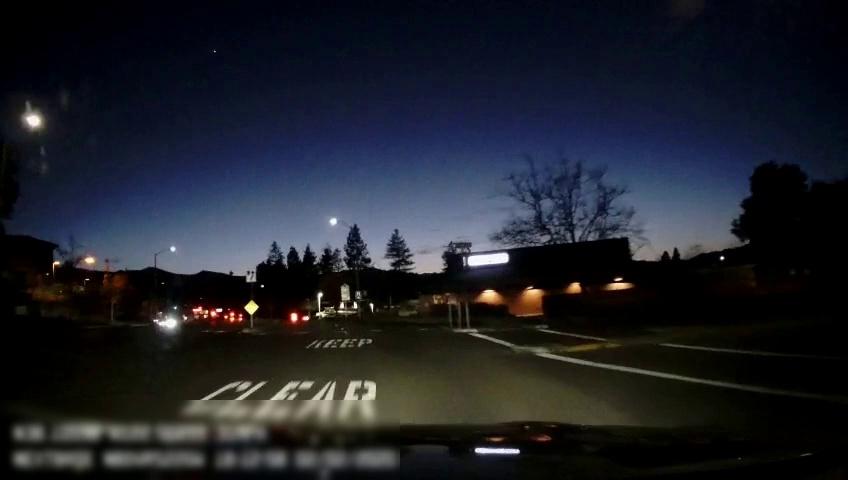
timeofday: Night
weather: Other
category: Drivable Space
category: Vehicles | Truck
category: Lanes | Current Lane
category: Traffic | Signs
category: Traffic | Signs